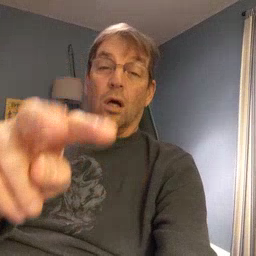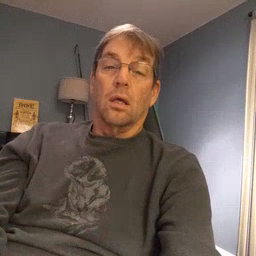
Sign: look